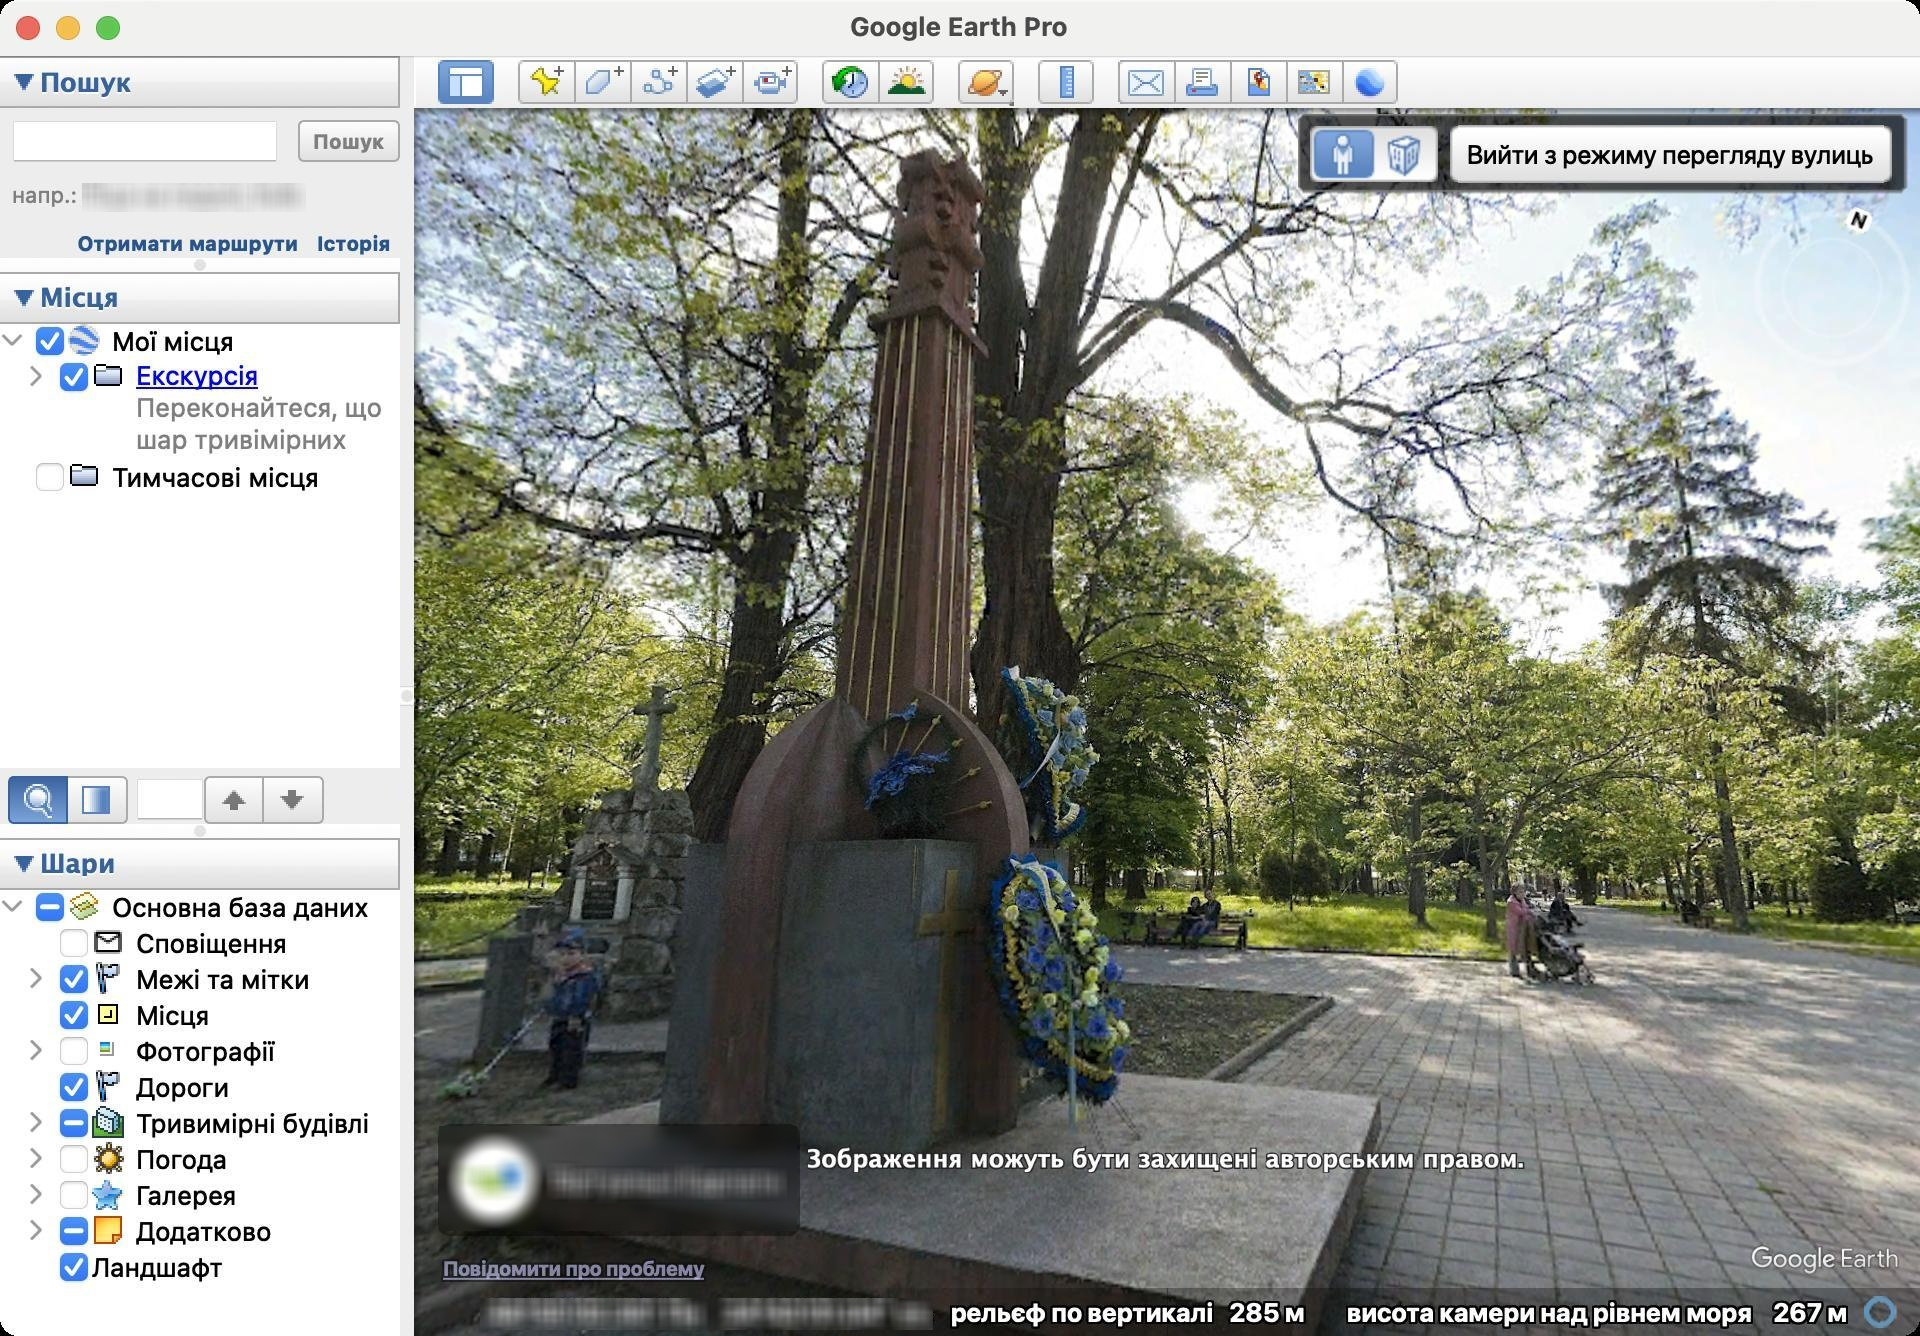
Accessibility tree:
{"name": "Google_Earth_Pro", "role": "AXWindow", "description": null, "role_description": "звичайне вікно", "value": null, "position": "205.00;119.00", "size": "960;668", "children": [{"name": "", "role": "AXSplitGroup", "description": "", "role_description": "група розділених областей", "value": null, "position": "0.00;28.00", "size": "960;640", "children": [{"name": "", "role": "AXGroup", "description": "", "role_description": "група", "value": null, "position": "207.00;28.00", "size": "753;640", "children": [{"name": "", "role": "AXSplitGroup", "description": "", "role_description": "група розділених областей", "value": null, "position": "207.00;28.00", "size": "753;26", "children": [{"name": "", "role": "AXCheckBox", "description": "Приховати бокову панель", "role_description": "галочка", "value": 1, "position": "219.00;30.00", "size": "28;22", "children": []}, {"name": "", "role": "AXButton", "description": "Додати мітку", "role_description": "кнопка", "value": null, "position": "259.00;30.00", "size": "28;22", "children": []}, {"name": "", "role": "AXButton", "description": "Додати багатокутник", "role_description": "кнопка", "value": null, "position": "287.00;30.00", "size": "28;22", "children": []}, {"name": "", "role": "AXButton", "description": "Додати шлях", "role_description": "кнопка", "value": null, "position": "315.00;30.00", "size": "28;22", "children": []}, {"name": "", "role": "AXButton", "description": "Додати накладання зображення", "role_description": "кнопка", "value": null, "position": "343.00;30.00", "size": "28;22", "children": []}, {"name": "", "role": "AXCheckBox", "description": "Запис подорожі", "role_description": "галочка", "value": 0, "position": "371.00;30.00", "size": "28;22", "children": []}, {"name": "", "role": "AXCheckBox", "description": "Показати зображення в часі. Скористайтеся повзунком часу, щоб переміщатися між датами отримання зображення.", "role_description": "галочка", "value": 0, "position": "411.00;30.00", "size": "28;22", "children": []}, {"name": "", "role": "AXCheckBox", "description": "Показати, як падає сонячне світло на ландшафт. Скористайтеся повзунком часу, щоб вибрати пору дня.", "role_description": "галочка", "value": 0, "position": "439.00;30.00", "size": "28;22", "children": []}, {"name": "", "role": "AXMenuButton", "description": "Переключає режими перегляду \"Земля, \"Небо\" та інших планет.", "role_description": "кнопка меню", "value": null, "position": "479.00;29.00", "size": "28;24", "children": []}, {"name": "", "role": "AXCheckBox", "description": "Показати лінійку", "role_description": "галочка", "value": 0, "position": "519.00;30.00", "size": "28;22", "children": []}, {"name": "", "role": "AXButton", "description": "Електронна пошта", "role_description": "кнопка", "value": null, "position": "559.00;30.00", "size": "28;22", "children": []}, {"name": "", "role": "AXCheckBox", "description": "Друк", "role_description": "галочка", "value": 0, "position": "587.00;30.00", "size": "28;22", "children": []}, {"name": "", "role": "AXCheckBox", "description": "Зберегти зображення", "role_description": "галочка", "value": 0, "position": "615.00;30.00", "size": "28;22", "children": []}, {"name": "", "role": "AXButton", "description": "Переглянути в Картах Google", "role_description": "кнопка", "value": null, "position": "643.00;30.00", "size": "28;22", "children": []}, {"name": "", "role": "AXButton", "description": "Переглянути через Google Планета Земля в Інтернеті", "role_description": "кнопка", "value": null, "position": "671.00;30.00", "size": "28;22", "children": []}]}]}, {"name": "", "role": "AXSplitGroup", "description": "", "role_description": "група розділених областей", "value": null, "position": "0.00;28.00", "size": "200;640", "children": [{"name": "Шари", "role": "AXCheckBox", "description": "Визначні місця та інші функції", "role_description": "галочка", "value": 1, "position": "0.00;419.00", "size": "198;26", "children": []}, {"name": "", "role": "AXGroup", "description": "", "role_description": "група", "value": null, "position": "0.00;445.00", "size": "200;223", "children": [{"name": "Основна_база_даних", "role": "AXGroup", "description": "", "role_description": "група", "value": null, "position": "12.00;445.00", "size": "188;18", "children": []}, {"name": "Сповіщення", "role": "AXGroup", "description": "", "role_description": "група", "value": null, "position": "24.00;463.00", "size": "176;18", "children": []}, {"name": "Межі_та_мітки", "role": "AXGroup", "description": "", "role_description": "група", "value": null, "position": "24.00;481.00", "size": "176;18", "children": []}, {"name": "Місця", "role": "AXGroup", "description": "", "role_description": "група", "value": null, "position": "24.00;499.00", "size": "176;18", "children": []}, {"name": "Фотографії", "role": "AXGroup", "description": "", "role_description": "група", "value": null, "position": "24.00;517.00", "size": "176;18", "children": []}, {"name": "Дороги", "role": "AXGroup", "description": "", "role_description": "група", "value": null, "position": "24.00;535.00", "size": "176;18", "children": []}, {"name": "Тривимірні_будівлі", "role": "AXGroup", "description": "", "role_description": "група", "value": null, "position": "24.00;553.00", "size": "176;18", "children": []}, {"name": "Погода", "role": "AXGroup", "description": "", "role_description": "група", "value": null, "position": "24.00;571.00", "size": "176;18", "children": []}, {"name": "Галерея", "role": "AXGroup", "description": "", "role_description": "група", "value": null, "position": "24.00;589.00", "size": "176;18", "children": []}, {"name": "Додатково", "role": "AXGroup", "description": "", "role_description": "група", "value": null, "position": "24.00;607.00", "size": "176;18", "children": []}, {"name": "Ландшафт", "role": "AXGroup", "description": "", "role_description": "група", "value": null, "position": "24.00;625.00", "size": "176;18", "children": []}]}, {"name": "Місця", "role": "AXCheckBox", "description": "Збережені місця (Уподобання)  Натисніть, щоб розгорнути або згорнути.", "role_description": "галочка", "value": 1, "position": "0.00;136.00", "size": "200;26", "children": []}, {"name": "", "role": "AXGroup", "description": "", "role_description": "група", "value": null, "position": "0.00;162.00", "size": "200;222", "children": [{"name": "Мої_місця", "role": "AXGroup", "description": "", "role_description": "група", "value": null, "position": "12.00;162.00", "size": "188;18", "children": []}, {"name": "​", "role": "AXGroup", "description": "", "role_description": "група", "value": null, "position": "24.00;180.00", "size": "176;50", "children": []}, {"name": "Тимчасові_місця", "role": "AXGroup", "description": "", "role_description": "група", "value": null, "position": "12.00;230.00", "size": "188;18", "children": []}]}, {"name": "", "role": "AXButton", "description": "Знайти в \"Моїх місцях\"", "role_description": "кнопка", "value": null, "position": "4.00;388.00", "size": "30;24", "children": []}, {"name": "", "role": "AXButton", "description": "Налаштувати прозорість", "role_description": "кнопка", "value": null, "position": "34.00;388.00", "size": "30;24", "children": []}, {"name": "", "role": "AXGroup", "description": "", "role_description": "група", "value": null, "position": "68.00;388.00", "size": "94;24", "children": [{"name": "", "role": "AXTextField", "description": "", "role_description": "текстове поле", "value": "", "position": "68.00;389.00", "size": "34;21", "children": []}, {"name": "", "role": "AXButton", "description": "Знайти попереднє", "role_description": "кнопка", "value": null, "position": "102.00;388.00", "size": "30;24", "children": []}, {"name": "", "role": "AXButton", "description": "Знайти наступне", "role_description": "кнопка", "value": null, "position": "132.00;388.00", "size": "30;24", "children": []}]}, {"name": "Пошук", "role": "AXCheckBox", "description": "", "role_description": "галочка", "value": 1, "position": "0.00;28.00", "size": "200;26", "children": []}, {"name": "", "role": "AXTextField", "description": "", "role_description": "текстове поле", "value": "", "position": "6.00;60.00", "size": "133;21", "children": []}, {"name": "Пошук", "role": "AXButton", "description": "Шукати на карті текст, введений у вікно пошуку", "role_description": "кнопка", "value": null, "position": "149.00;60.00", "size": "51;21", "children": []}, {"name": "напр.:_Піца_на_подолі,_Київ", "role": "AXStaticText", "description": "", "role_description": "текст", "value": null, "position": "6.00;91.00", "size": "194;13", "children": []}, {"name": "Отримати_маршрути", "role": "AXButton", "description": "", "role_description": "кнопка", "value": null, "position": "34.00;114.00", "size": "120;15", "children": []}, {"name": "Історія", "role": "AXButton", "description": "Показати список останніх пошукових запитів", "role_description": "кнопка", "value": null, "position": "154.00;114.00", "size": "46;15", "children": []}, {"name": "", "role": "AXGrowArea", "description": "", "role_description": "область розширення", "value": null, "position": "0.00;129.00", "size": "200;7", "children": []}, {"name": "", "role": "AXGrowArea", "description": "", "role_description": "область розширення", "value": null, "position": "0.00;412.00", "size": "200;7", "children": []}]}, {"name": "", "role": "AXGrowArea", "description": "", "role_description": "область розширення", "value": null, "position": "200.00;28.00", "size": "7;640", "children": []}]}, {"name": null, "role": "AXButton", "description": null, "role_description": "кнопка закривання", "value": null, "position": "7.00;6.00", "size": "14;16", "children": []}, {"name": null, "role": "AXButton", "description": null, "role_description": "кнопка повноекранного режиму", "value": null, "position": "47.00;6.00", "size": "14;16", "children": [{"name": null, "role": "AXGroup", "description": null, "role_description": "група", "value": null, "position": "47.00;6.00", "size": "14;16", "children": [{"name": null, "role": "AXGroup", "description": null, "role_description": "група", "value": null, "position": "47.00;6.00", "size": "14;16", "children": []}]}]}, {"name": null, "role": "AXButton", "description": null, "role_description": "кнопка згортання", "value": null, "position": "27.00;6.00", "size": "14;16", "children": []}, {"name": null, "role": "AXStaticText", "description": null, "role_description": "текст", "value": "Google Earth Pro", "position": "423.00;5.00", "size": "113;16", "children": []}]}